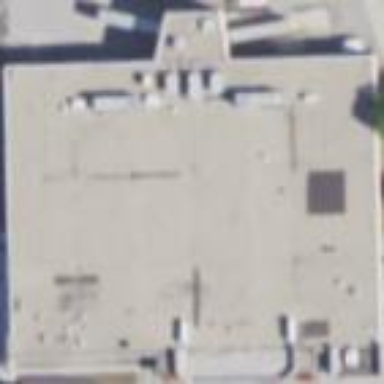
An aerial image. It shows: Supermarket building.